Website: bh-photo
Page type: store-pickup
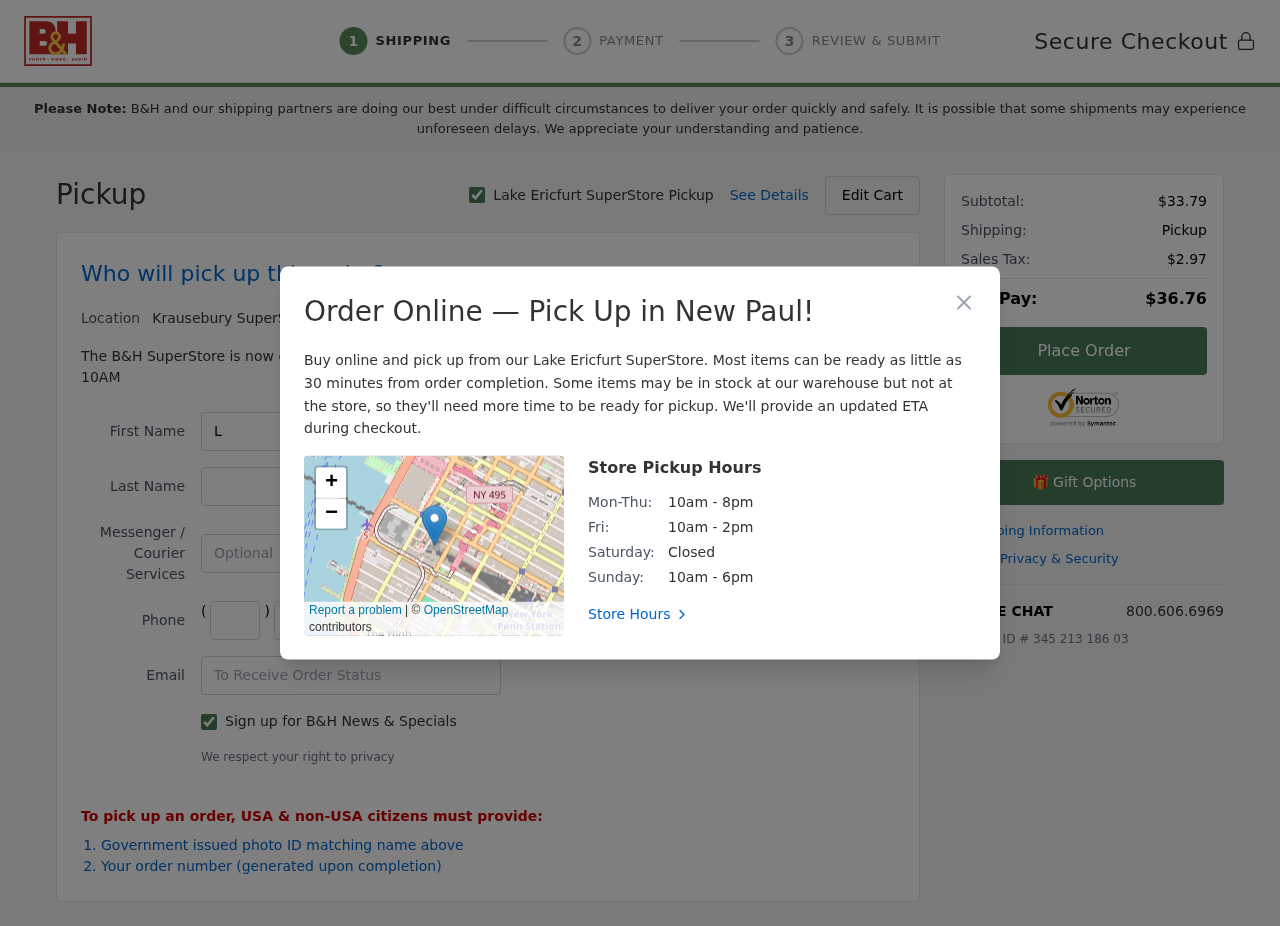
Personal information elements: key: PII_CITY
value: Lake Ericfurt
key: PII_CITY2
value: Krausebury
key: PII_CITY3
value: New Paul
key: PII_EMAIL
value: lori.hernandez@yahoo.com
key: PII_FIRSTNAME
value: Lori
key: PII_LASTNAME
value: Hernandez
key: PII_PHONE_AREA
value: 726
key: PII_PHONE_PREFIX
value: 219
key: PII_PHONE_SUFFIX
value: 9806
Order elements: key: ORDER_SUBTOTAL
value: $33.79
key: ORDER_TAX
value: $2.97
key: ORDER_TOTAL
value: $36.76
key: ORDER_ID
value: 345 213 186 03